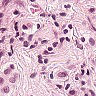
Metastatic tissue present: yes